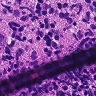
Metastatic tissue present: yes